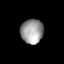
Tissue: lung
Cell type: Epithelial cells
Senescence score: 0.218
Nuclear area (px): 540
Mean DAPI intensity: 154.904